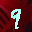
Label: 9